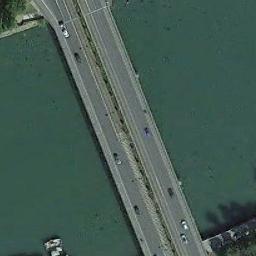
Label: bridge